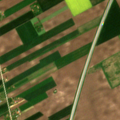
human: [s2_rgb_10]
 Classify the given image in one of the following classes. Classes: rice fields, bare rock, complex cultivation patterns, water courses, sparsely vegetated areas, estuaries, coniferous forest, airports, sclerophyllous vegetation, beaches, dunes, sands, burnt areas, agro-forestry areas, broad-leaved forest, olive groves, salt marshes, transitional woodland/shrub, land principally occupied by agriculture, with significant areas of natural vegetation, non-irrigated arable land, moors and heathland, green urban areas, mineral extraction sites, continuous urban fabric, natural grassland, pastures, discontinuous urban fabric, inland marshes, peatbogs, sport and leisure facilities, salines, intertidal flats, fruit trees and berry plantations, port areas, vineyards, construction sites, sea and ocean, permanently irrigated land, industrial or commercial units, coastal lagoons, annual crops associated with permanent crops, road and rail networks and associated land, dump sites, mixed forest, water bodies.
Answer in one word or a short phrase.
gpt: non-irrigated arable land, complex cultivation patterns